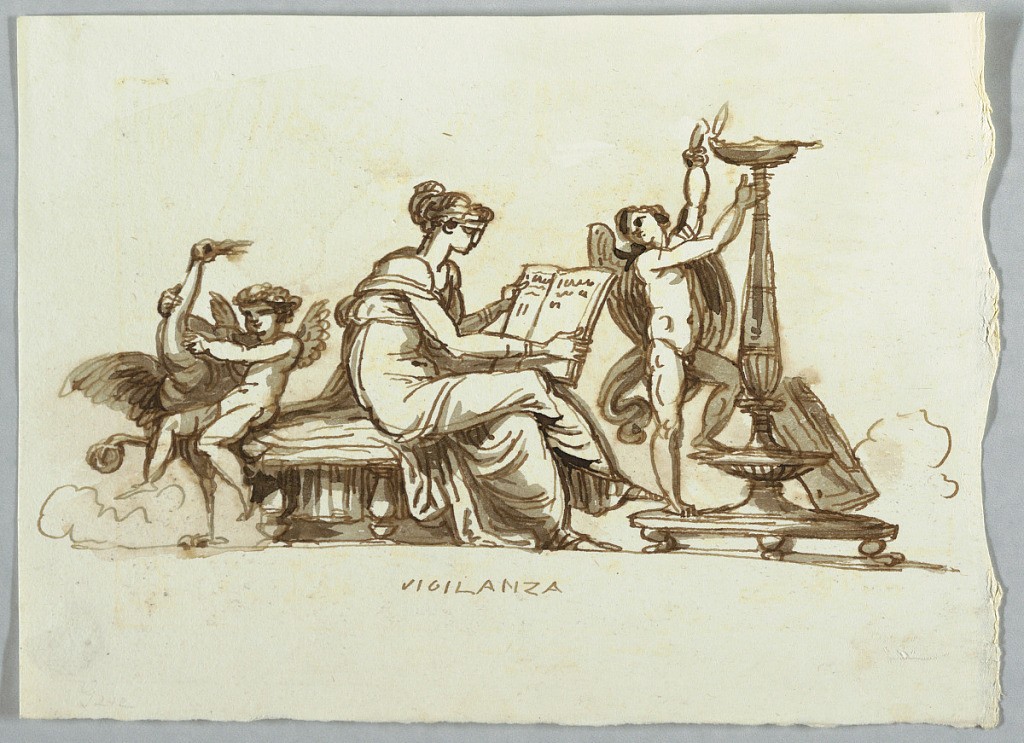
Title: Vigilance
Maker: Felice Giani, Italian, 1758–1823
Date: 1816
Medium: Pen and brown ink, brush and brown wash over traces of graphite on cream laid paper
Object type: Drawing
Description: Woman shown seated upon bed and reading book. Putto lights lamp, another restrains crane.